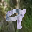
Label: 9